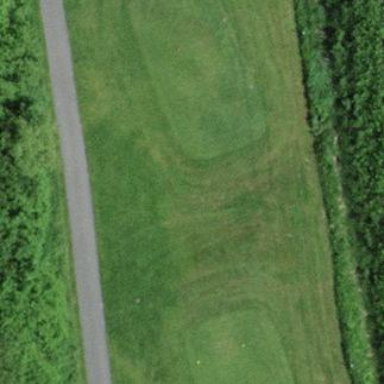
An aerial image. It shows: Golf tee on grassy land.